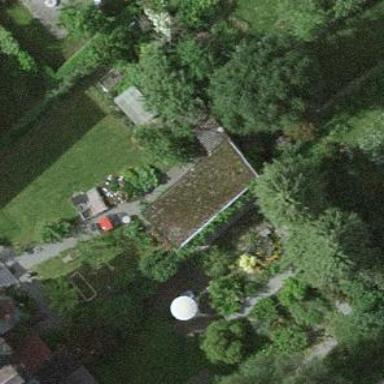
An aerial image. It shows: Hut.